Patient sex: F
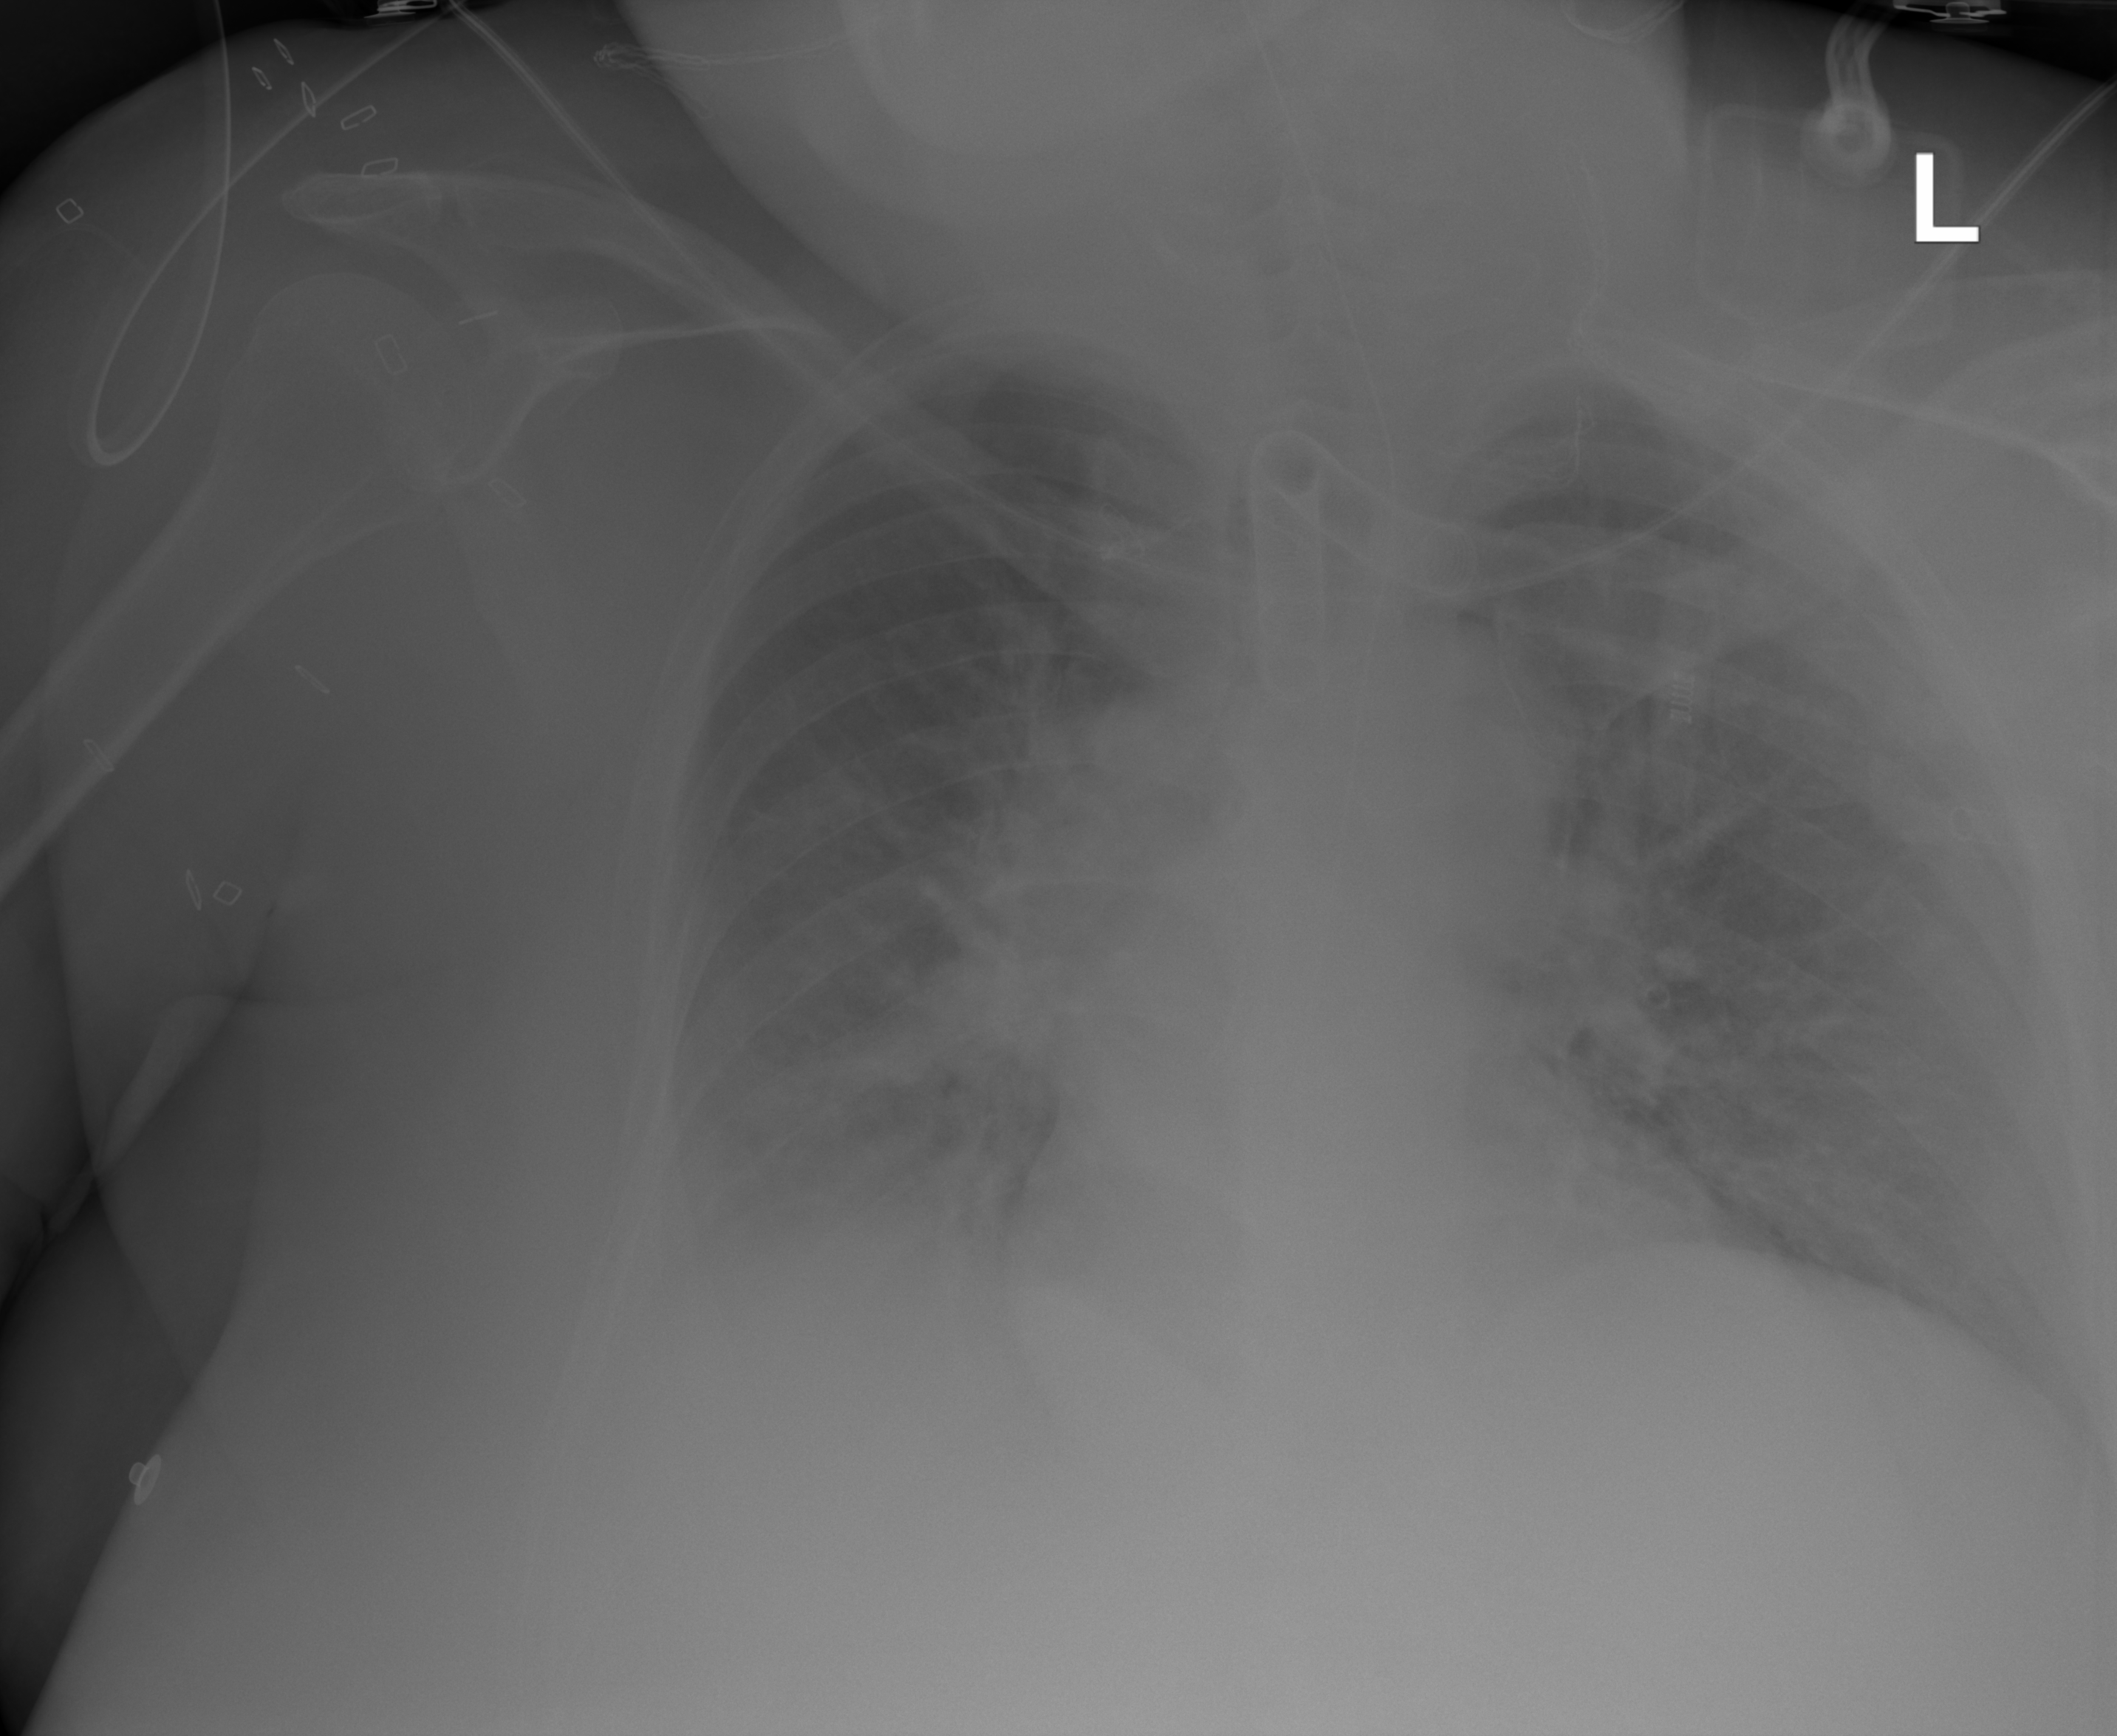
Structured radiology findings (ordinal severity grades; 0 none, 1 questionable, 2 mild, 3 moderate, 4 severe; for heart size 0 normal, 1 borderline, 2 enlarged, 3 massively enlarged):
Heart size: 0
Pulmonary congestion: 3
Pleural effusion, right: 2
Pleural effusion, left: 2
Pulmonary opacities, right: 2
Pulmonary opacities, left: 0
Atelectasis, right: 2
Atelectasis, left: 2